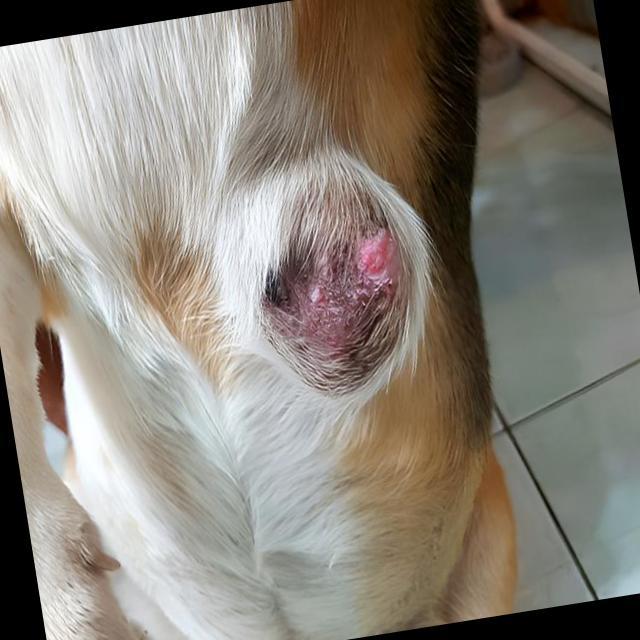
Canine dermatitis — inflammation of the skin presenting with erythema, pruritus, papules, and excoriation. May be allergic, contact, or atopic in origin.